Question: I am using an item repeater to display a list of forms that are saved in a database. I can grab all forms fine using the DataBinder but each forms are categorized by department and I want to put a header for each department. As of right now I have an object named "Form" which contains an ID, Name, Link, and Department(string). I want to order the forms by department and when a new department appears....place the proper header.
This is what I am trying to make it look like:

This is what a header looks like:
'''
<a name="1"><img src="images/divider_accounting.gif" alt="" height="26px" width="480px"></a>
'''
This is how I am getting the items:
'''
<asp:Repeater ID="rptItemList" runat="server"
OnItemDataBound="rptItemListOnItemDataBound"
OnItemCommand="rptItemListOnItemCommand">
<ItemTemplate>
<div class="form col-sm-12">
<a href="<%#DataBinder.Eval(Container.DataItem,"Link").ToString() %>"><%#DataBinder.Eval(Container.DataItem,"Name").ToString() %></a>
<asp:Panel ID="pnlAdmin" runat="server" Visible="false">
<asp:HyperLink ID="lnkEdit" runat="server" ResourceKey="EditItem.Text" Visible="false" Enabled="false" />
<asp:LinkButton ID="lnkDelete" runat="server" ResourceKey="DeleteItem.Text" Visible="false" Enabled="false" CommandName="Delete" />
</asp:Panel>
</div>
</ItemTemplate>
</asp:Repeater>
'''
I need to know how to check the department is not the same as the previous and add the correct header image. Any suggestions?
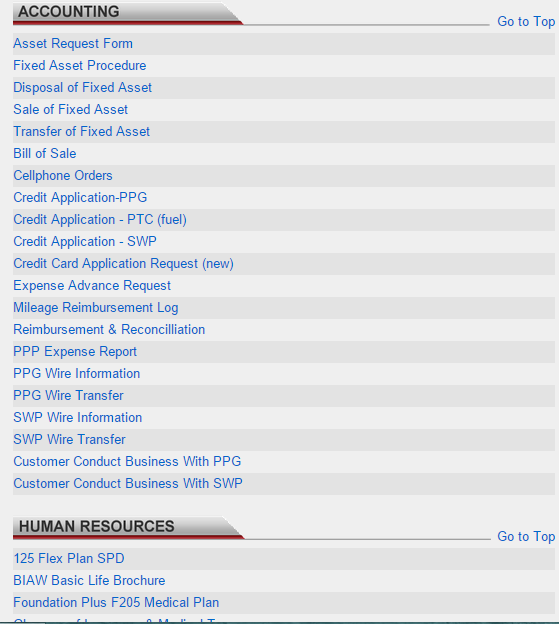
Answer: There are two relatively easy ways to make this work.
1. If you are certain the incoming data is always sorted, and linear, you can do this with a few simple tweaks. Make a conditionally visible element in the itemtemplate, and control the visibility in the row data bound event. <asp:Repeater ID="rptItemList" runat="server" OnItemDataBound="rptItemListOnItemDataBound" OnItemCommand="rptItemListOnItemCommand">
<ItemTemplate>
<asp:Panel runat="server" id="departmentHeaderPanel" Visible="false">
<a name="1"><img src="images/divider_accounting.gif" alt="" height="26px" width="480px"></a>
</asp:Panel>
<div class="form col-sm-12">
<a href="<%#DataBinder.Eval(Container.DataItem,"Link").ToString() %>"><%#DataBinder.Eval(Container.DataItem,"Name").ToString() %></a>
<asp:Panel ID="pnlAdmin" runat="server" Visible="false">
<asp:HyperLink ID="lnkEdit" runat="server" ResourceKey="EditItem.Text" Visible="false" Enabled="false" />
<asp:LinkButton ID="lnkDelete" runat="server" ResourceKey="DeleteItem.Text" Visible="false" Enabled="false" CommandName="Delete" />
</asp:Panel>
</div>
</ItemTemplate>
///Somewhere define the last department as a property or field.
var lastKnownDepartment = "";
void ItemDataBound(Object Sender, RepeaterItemEventArgs e) {
if (e.Item.ItemType == ListItemType.Item) {
var departmentHeaderPanel = (Panel)e.Item.FindControl("departmentHeaderPanel");
var currentForm = (Form)e.Item.DataItem;
if(currentForm.department <> lastKnownDepartment)
{
lastKnownDepartment = currentForm.department;
departmentHeaderPanel.Visible = true;
} else {
departmentHeaderPanel.Visible = false;
}
}
}
Total psuedo-code. Did not even check proper syntax...
Or, to be more flexible you can deal with this a better way.
1. Group your forms into departments using linq. Then have nested repeaters, with a normal repeater on the outside, repeating per department. Then databind the inner repeater on the forms in that department. You can again do this in the row data bind event.